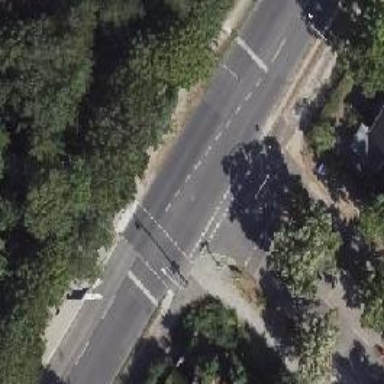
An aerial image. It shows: Crossing with traffic signals.